Question: I am using the fused location provider. I want this provider to have access to all possible sources for optimum accuracy.
My device (Moto G with Android 4.3) has the "Wi-Fi & mobile network location" setting:

By default this setting is disabled, as shown in the screenshot above.
1. Does the value of this setting affect the accuracy of the location given by the fused location provider?
2. If so then how can I ensure that this setting is enabled? Or at least know that it is disabled?
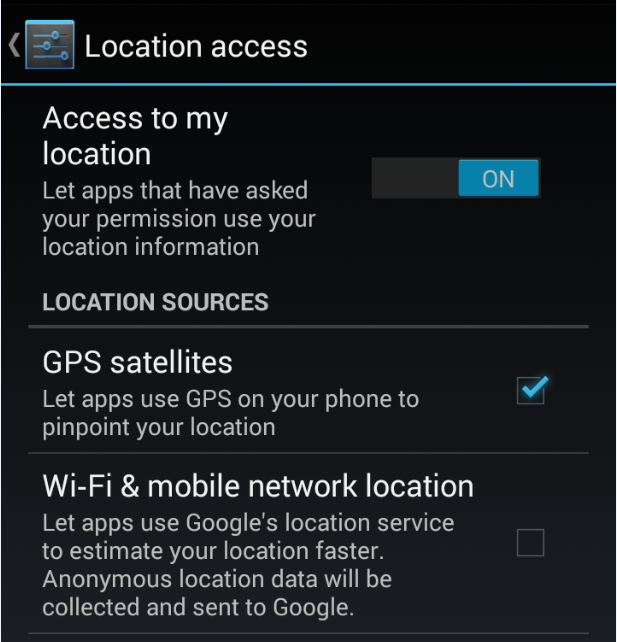
Answer: 1. Yes the "Wi-Fi & mobile network location" affect the accuracy of the location, on certains location... If this is disabled, sometimes you can be hard to locate because GPS have some trouble to geolocate you at some places (like in a city with a lot of building for example). So the "Wi-Fi & mobile network location" helps.
2. You can't ensure this settings is enable, but you can know it by code.
Take a look at this code to check if "network" location is available :
<URL>
'''
try {
LocationManager locationManager = (LocationManager) context.getSystemService(Context.LOCATION_SERVICE);
networkEnabled = locationManager.isProviderEnabled(LocationManager.NETWORK_PROVIDER);
} catch (Exception ex) {
// catch Exception
}
'''
To Answer your comments :
The GPS provider is used in the Fuse Location Provider. The documentation of 'LocationRequest' says that :
"Applications cannot specify the exact location sources, such as GPS, that are used by the LocationClient." It's the same GPS provider, but not handle by you in this case.
About the Network Provider, I found this in the 'LocationClient' documentation (for the 'addGeofences' method :
"In case network location provider is disabled by the user, the geofence service will stop updating, all registered geofences will be removed and an intent is generated by the provided pending intent."
My guess is, if the Geofence service can't access to this provider if it's disabled by the user, the 'LocationClient' neither.